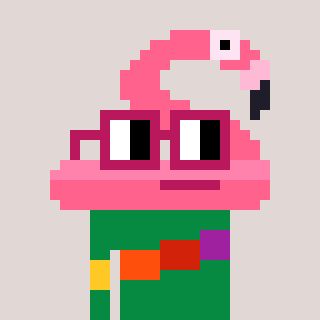
a pixel art character with square dark red glasses, a flamingo-shaped head and a green-colored body on a warm background